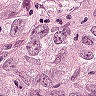
Metastatic tissue present: yes